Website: lowes
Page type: cart
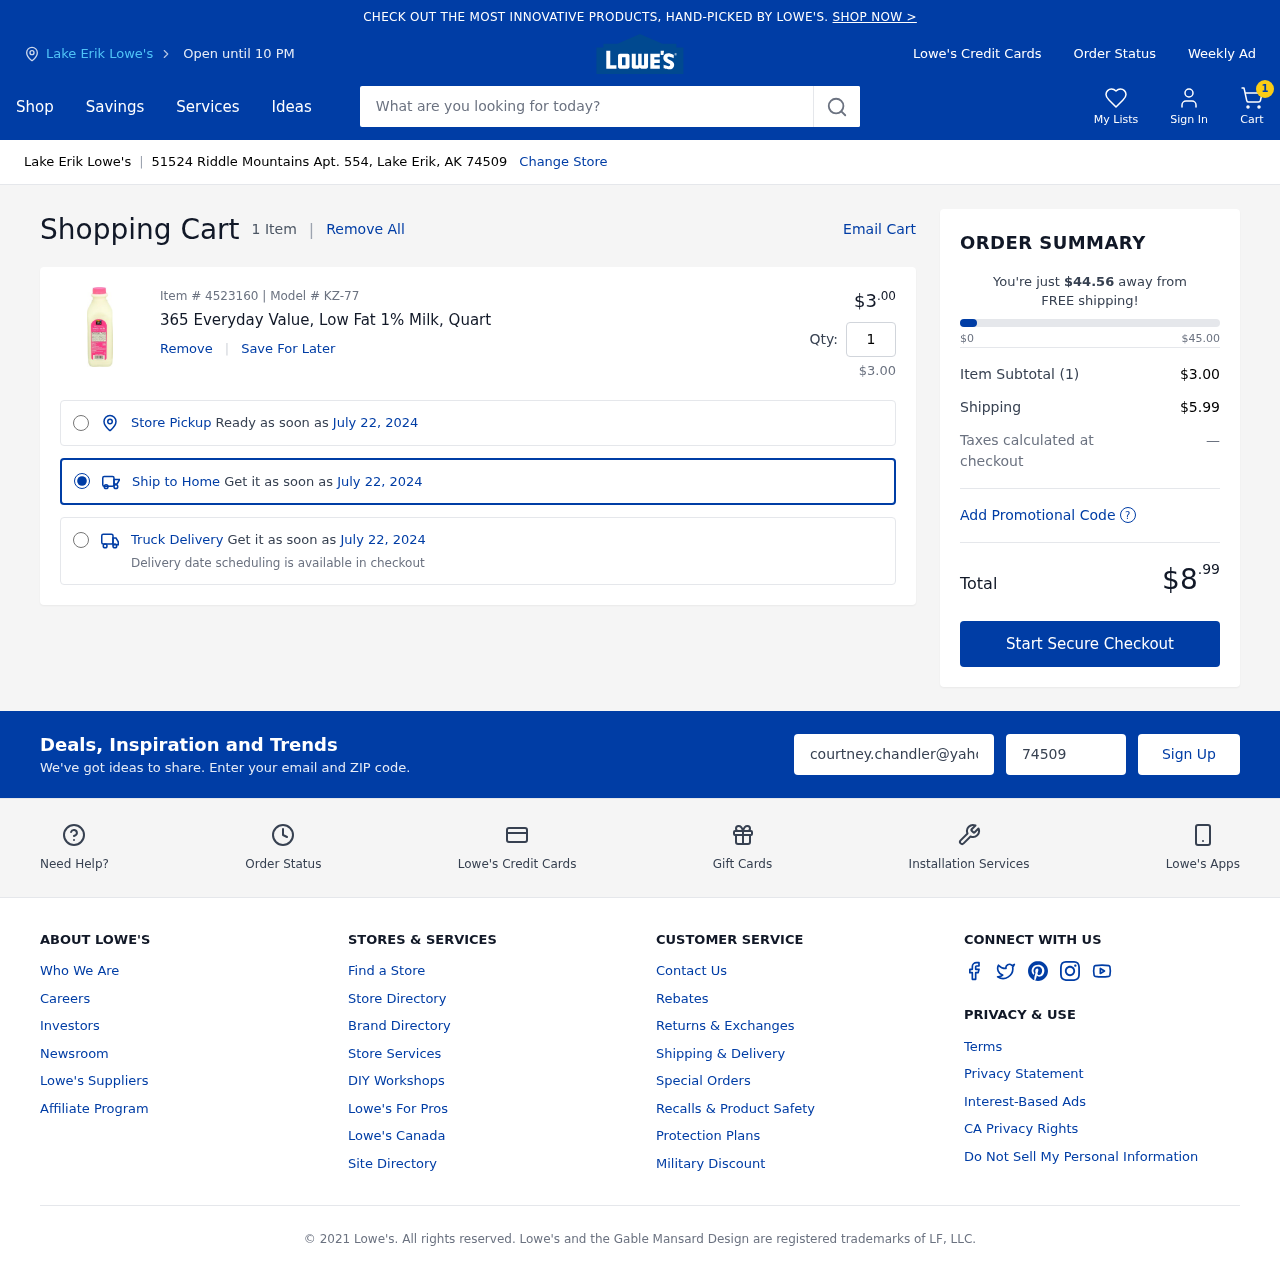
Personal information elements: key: PII_CITY
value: Lake Erik Lowe's
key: PII_EMAIL
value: courtney.chandler@yahoo.com
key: PII_POSTCODE
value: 74509
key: PII_STREET
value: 51524 Riddle Mountains Apt. 554
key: PII_CITY_STATE_ZIP
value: Lake Erik, AK 74509
Product elements: key: PRODUCT1_NAME
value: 365 Everyday Value, Low Fat 1% Milk, Quart
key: PRODUCT1_PRICE
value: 3
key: PRODUCT1_QUANTITY
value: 1
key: PRODUCT1_SUBTOTAL
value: $3.00
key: PRODUCT_ITEM_NUMBER
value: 4523160
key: PRODUCT_MODEL_NUMBER
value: KZ-77
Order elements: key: ORDER_NUM_ITEMS
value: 1
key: ORDER_NUM_ITEMS
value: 1 Item
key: ORDER_DELIVERY_DATE
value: July 22, 2024
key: ORDER_SUBTOTAL
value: $3.00
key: ORDER_SHIPPING_COST
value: $5.99
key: ORDER_TOTAL
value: $8.99
Search elements: key: HEADER_SEARCH
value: What are you looking for today?